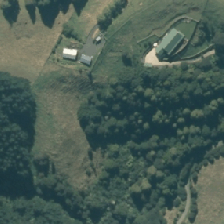
Land cover: manuka_kanuka